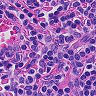
Metastatic tissue present: no